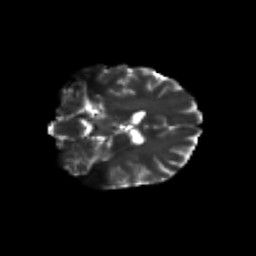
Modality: T2w
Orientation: coronal
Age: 25
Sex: female
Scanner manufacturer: siemens
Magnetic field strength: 3 T
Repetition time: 3.5 s
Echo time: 0.125 s